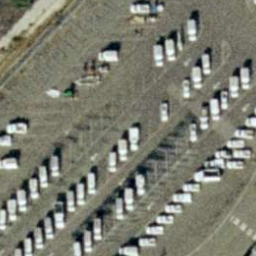
Label: parking lot